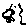
Label: zigzag